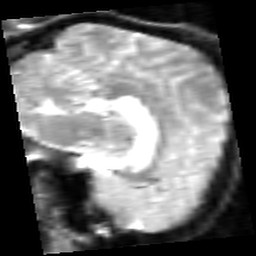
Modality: inplaneT2
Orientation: sagittal
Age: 22
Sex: male
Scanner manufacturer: siemens
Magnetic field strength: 2.894 T
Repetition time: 5 s
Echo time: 0.033 s